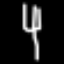
Label: fork